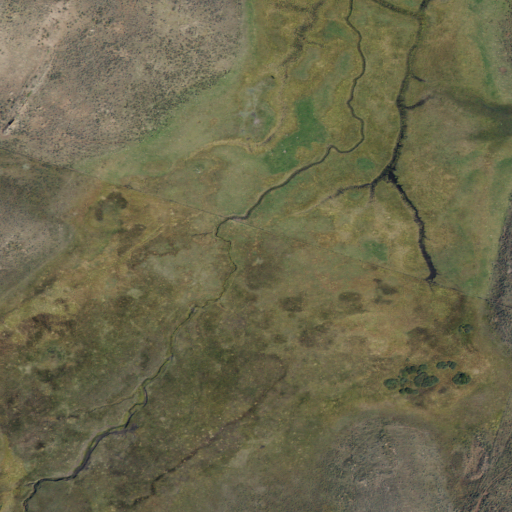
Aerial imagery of valley in Idaho named Ephraim Valley containing herbaceous wetlands, shrub, woody wetlands, and pasture